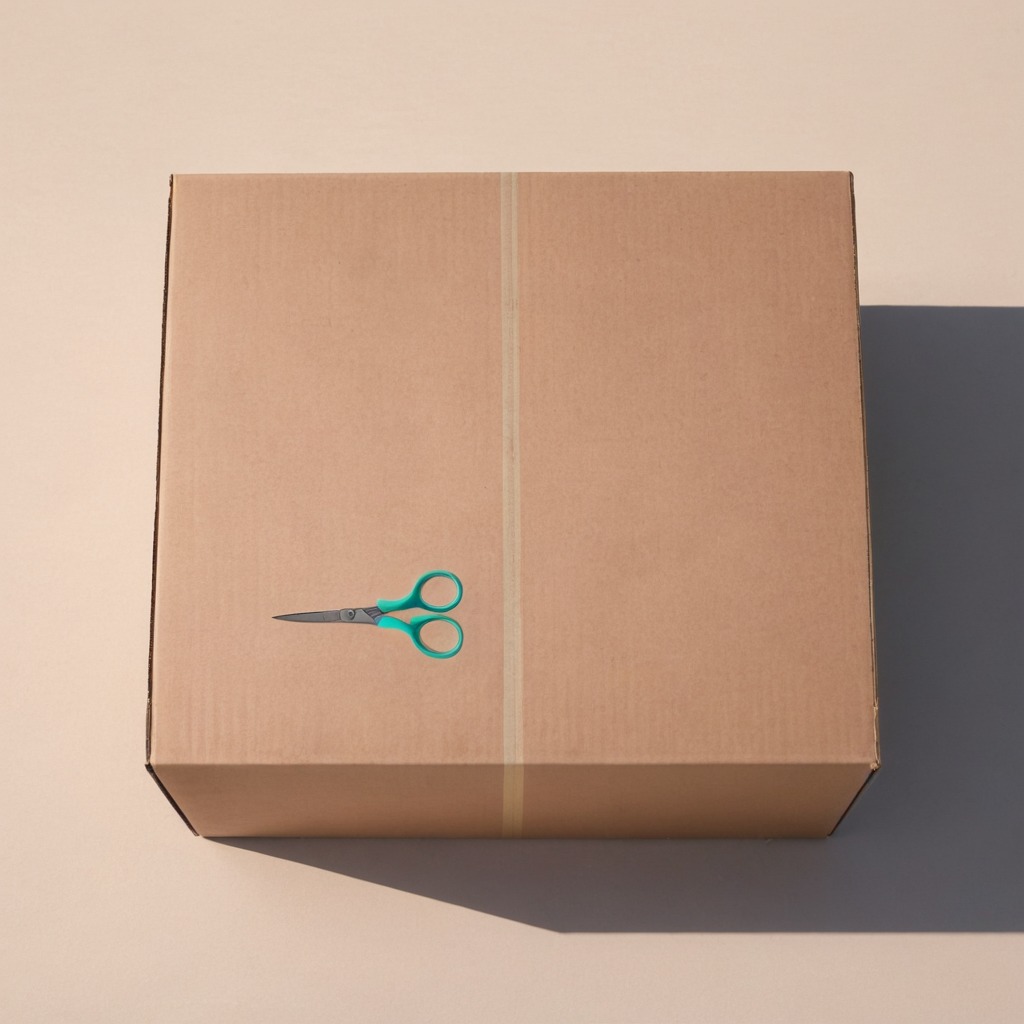
A scissor lying on a clean dry cardboard box surface in an outdoor workshop during daytime bright natural light soft shadows slightly creased but